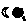
Label: moon